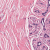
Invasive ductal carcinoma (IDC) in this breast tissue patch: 0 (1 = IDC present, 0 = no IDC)